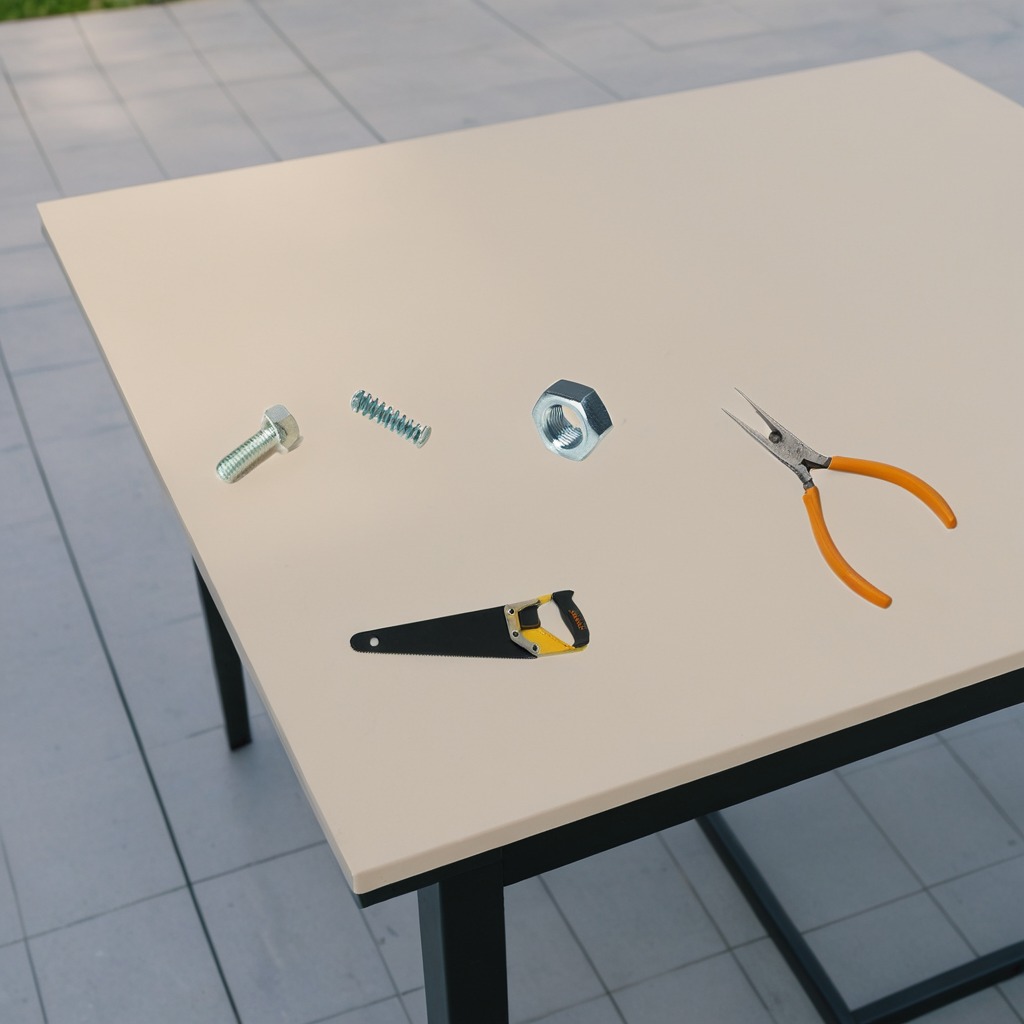
A metal machine screw, pliers, coiled metal spring, a handheld metal saw, and a metal nut are lying on the utility table.